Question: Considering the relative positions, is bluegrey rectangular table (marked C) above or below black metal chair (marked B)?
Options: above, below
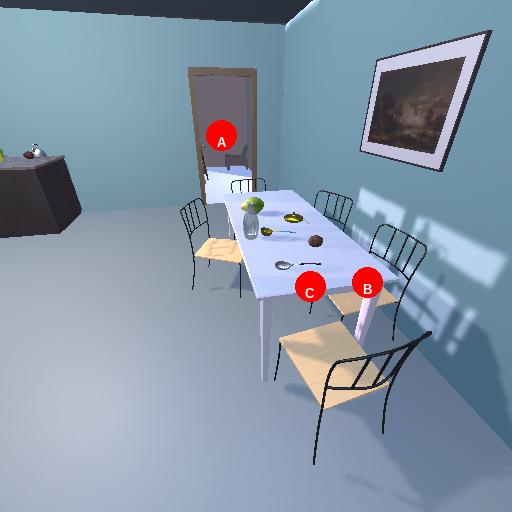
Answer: above